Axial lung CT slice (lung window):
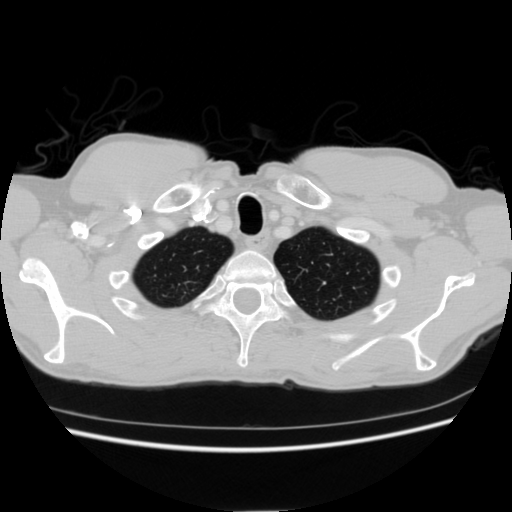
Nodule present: no